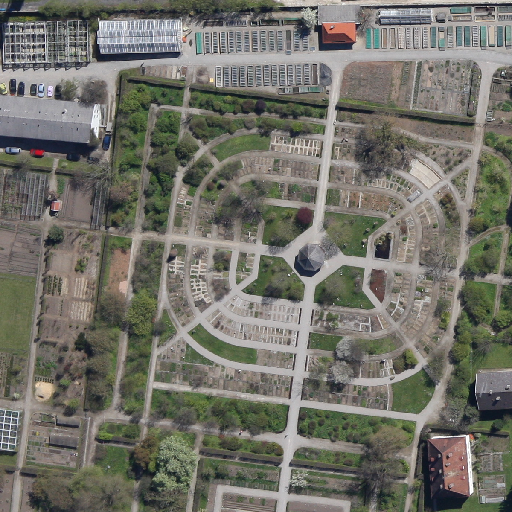
Referring expression: building along the road